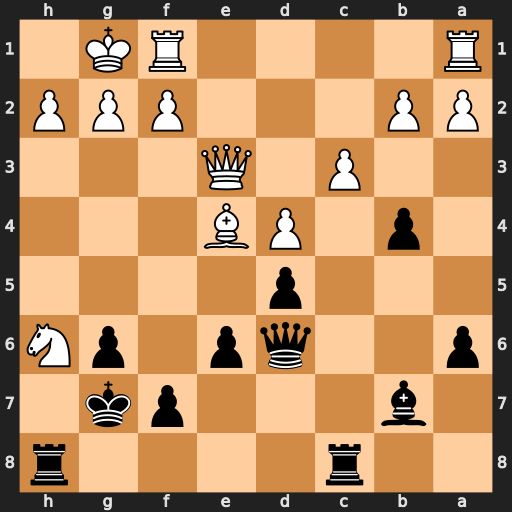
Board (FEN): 2r4r/1b3pk1/p2qp1pN/3p4/1p1PB3/2P1Q3/PP3PPP/R4RK1
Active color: b
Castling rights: -
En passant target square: -
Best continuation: Rxh6 h3 dxe4